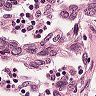
Metastatic tissue present: yes